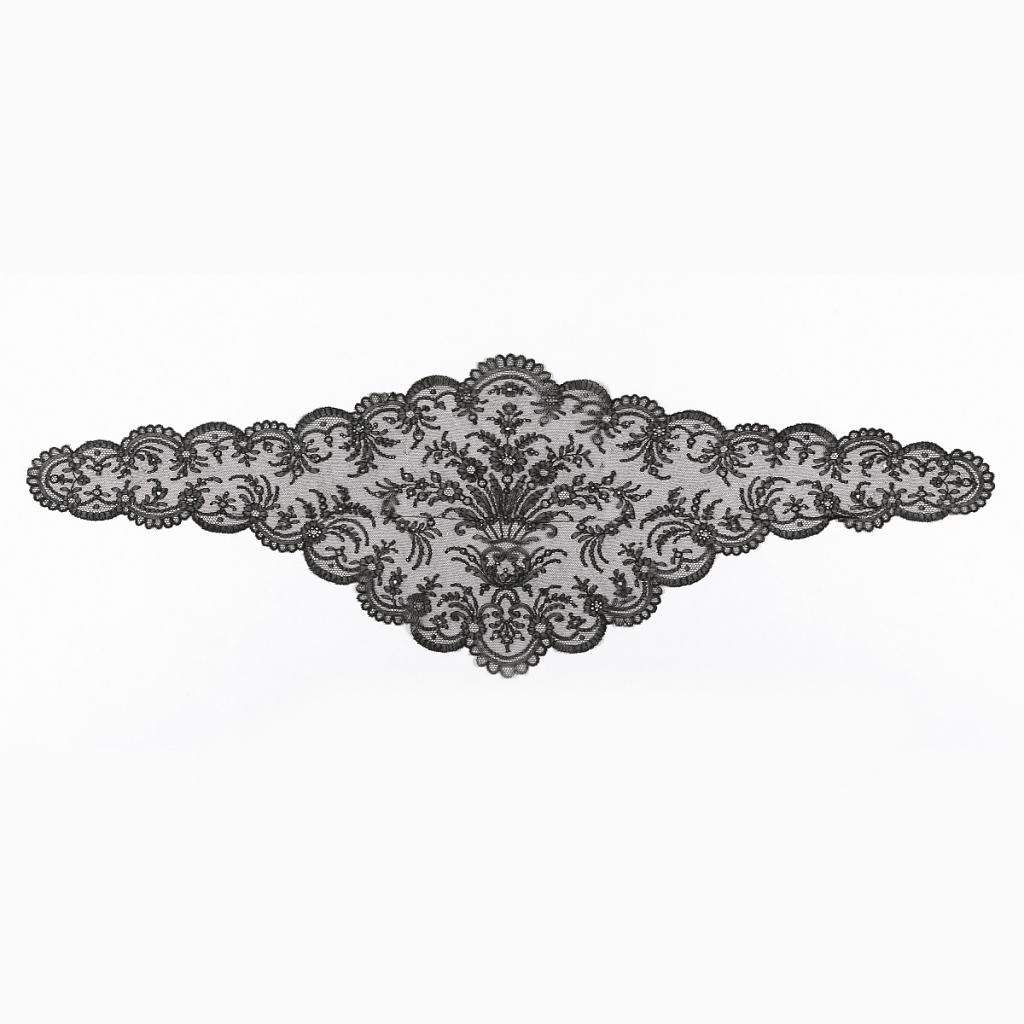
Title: Woman's headcovering
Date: mid-19th century
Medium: silk Technique: bobbin lace, Chantilly style Label: silk bobbin lace
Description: Woman's headcovering or fall cap in Chantilly-style black silk lace. With a large basket of flowers in the center and a deeply scalloped border all around with sprigs of flowers.